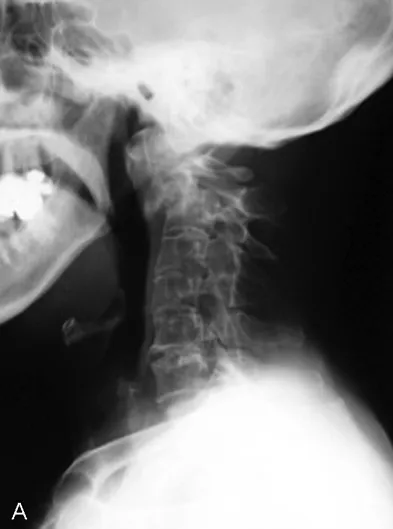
A
) Lateral radiography of the cervical spine revealed ankylosis at craniovertebral junction and anterior subluxation at C2-C3.
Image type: radiology (x_ray)